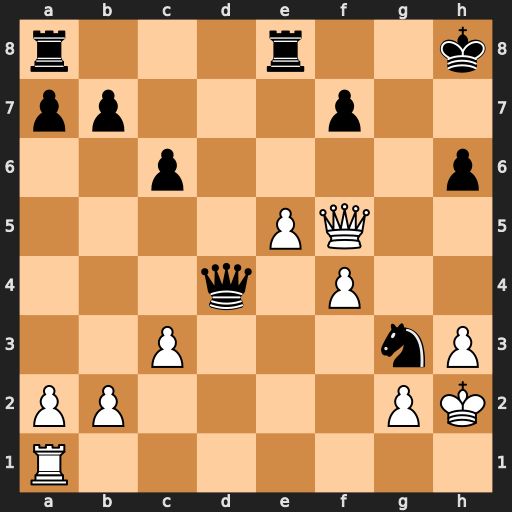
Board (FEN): r3r2k/pp3p2/2p4p/4PQ2/3q1P2/2P3nP/PP4PK/R7
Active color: w
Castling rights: -
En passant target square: -
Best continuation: Qf6+ Kg8 cxd4